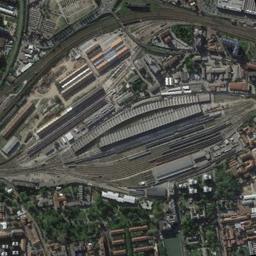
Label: railway_station